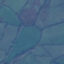
Land use / land cover class: Pasture